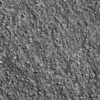
Label: not_dusty